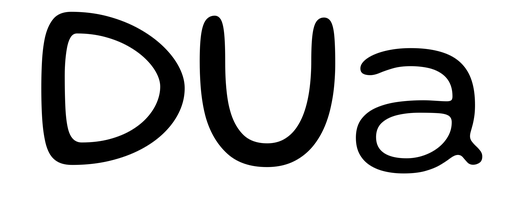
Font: Gluten_Light